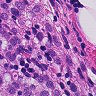
Metastatic tissue present: yes